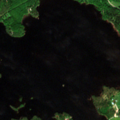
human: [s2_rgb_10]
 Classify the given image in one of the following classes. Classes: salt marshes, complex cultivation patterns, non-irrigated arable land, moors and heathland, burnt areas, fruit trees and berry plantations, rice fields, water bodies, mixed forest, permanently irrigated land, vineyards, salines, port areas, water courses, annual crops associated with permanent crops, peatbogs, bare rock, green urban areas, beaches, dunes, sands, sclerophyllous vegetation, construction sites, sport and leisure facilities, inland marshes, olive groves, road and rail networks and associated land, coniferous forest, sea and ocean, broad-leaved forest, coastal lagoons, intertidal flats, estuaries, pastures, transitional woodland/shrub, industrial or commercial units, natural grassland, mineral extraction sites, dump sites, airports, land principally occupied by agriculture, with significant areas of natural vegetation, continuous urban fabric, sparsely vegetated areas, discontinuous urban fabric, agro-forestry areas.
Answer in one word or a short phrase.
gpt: land principally occupied by agriculture, with significant areas of natural vegetation, broad-leaved forest, coniferous forest, mixed forest, water bodies